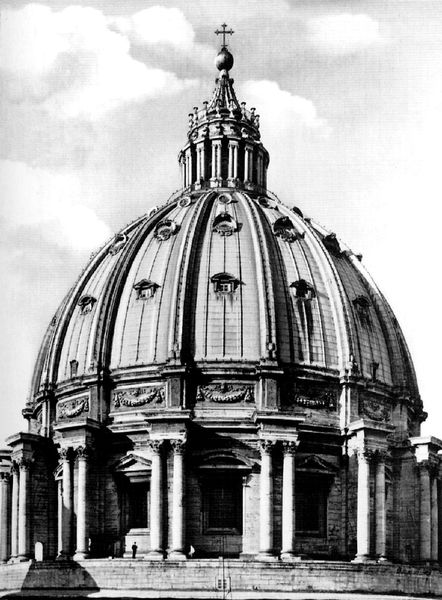
Titel: Petersdom, Kuppel
Künstler: Michelangelo
Standort: Rom, S. Pietro (EU - I - Latium)
Schlagwörter: himmel, schatten, wolken, fenster, laterne, schwarz, säulen, tür, weiss, dach, gebäude, architektur, mensch, kirche, renaissance, rund, doppelsäule, relief, italien, giebel, kuppel, papst, stufen, tor, foto, fotografie, eingang, kreuz, dom, denkmal, gauben, rippen, kugel, kapitelle, rom, kapitell, girlanden, dreiecksgiebel, portal, tore, sims, doppelsäulen, kanzel, ionisch, florenz, vatikan, korinthisch, korintisch, petersdom, tambour, bekrönung, sakralarchitektur, petersplatz, kuppelkirche, rundkirche, katholische kirche, renaissanve, battisterio